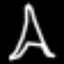
Label: The Eiffel Tower